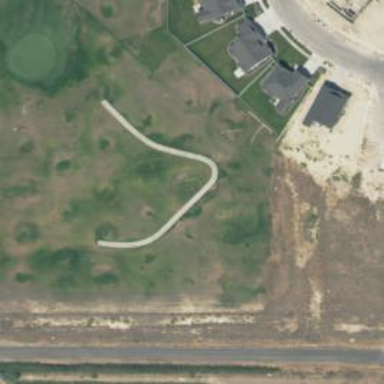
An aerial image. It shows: Service road designated as golf cart path.